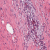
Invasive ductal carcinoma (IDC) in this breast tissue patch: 0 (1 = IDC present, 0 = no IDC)